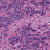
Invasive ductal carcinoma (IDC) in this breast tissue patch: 1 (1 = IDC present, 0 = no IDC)